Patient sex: M
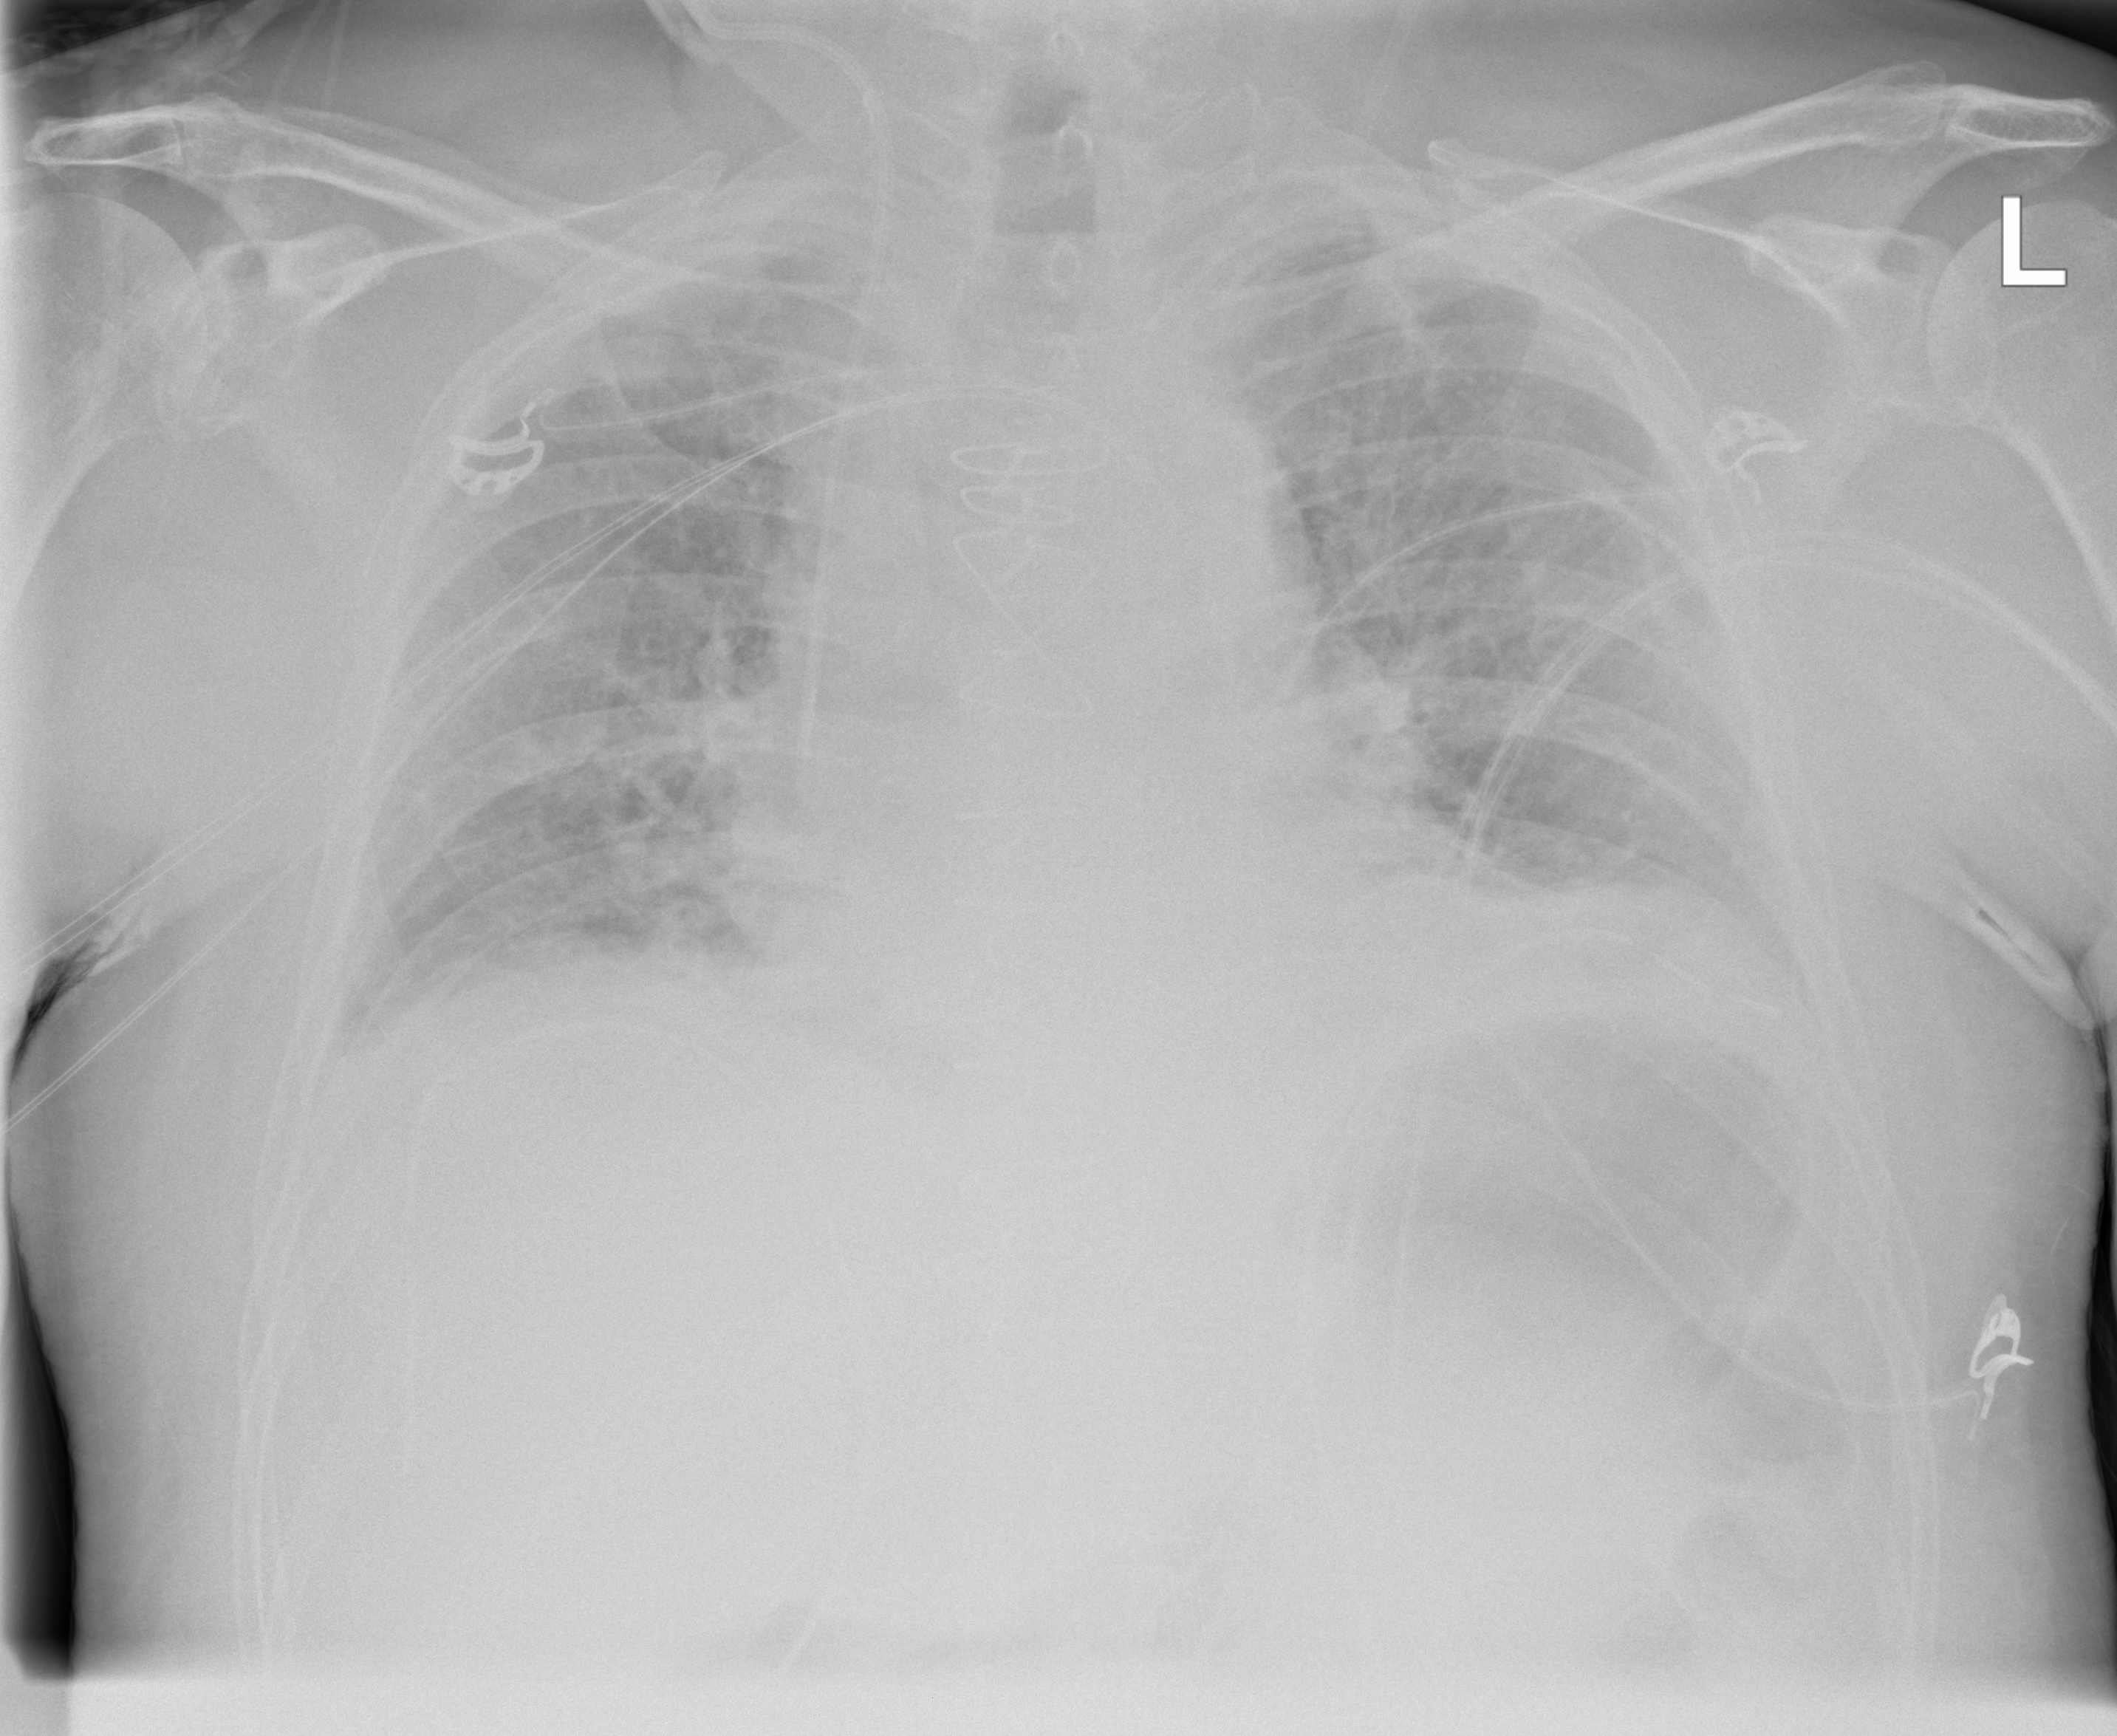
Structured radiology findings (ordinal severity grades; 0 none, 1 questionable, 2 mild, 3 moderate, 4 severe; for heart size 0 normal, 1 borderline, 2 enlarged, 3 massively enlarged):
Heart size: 0
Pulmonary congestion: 2
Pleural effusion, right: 2
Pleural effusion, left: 2
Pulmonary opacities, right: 0
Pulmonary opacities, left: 0
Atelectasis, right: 2
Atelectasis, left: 2